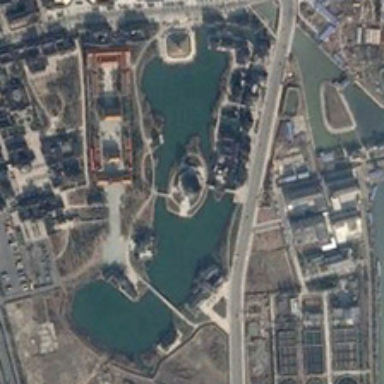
This is a lake in the city .